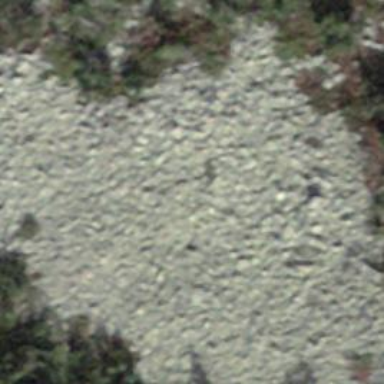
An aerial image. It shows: Scree landscape.